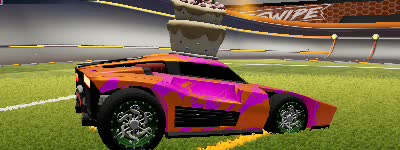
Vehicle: breakout